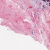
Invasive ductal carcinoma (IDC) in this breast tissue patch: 0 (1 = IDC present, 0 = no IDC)